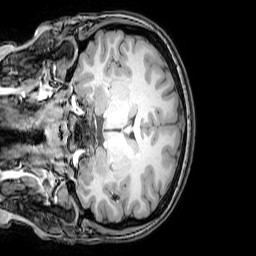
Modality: T1w
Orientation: coronal
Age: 21
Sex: female
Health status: healthy
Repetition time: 0.081 s
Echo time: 0.037 s